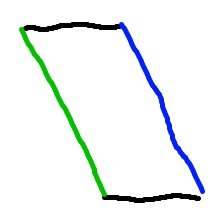
Shape: parallelogram